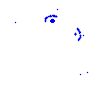
Particle: electron